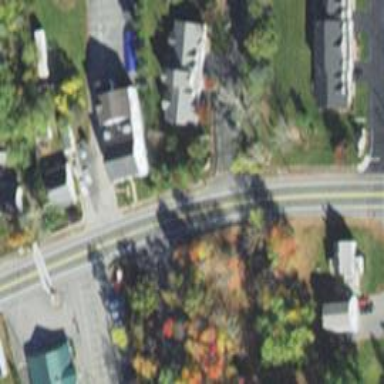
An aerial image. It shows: Unmarked road crossing.